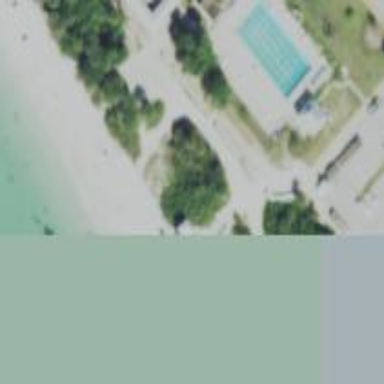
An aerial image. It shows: Fence surrounding water park.